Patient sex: M
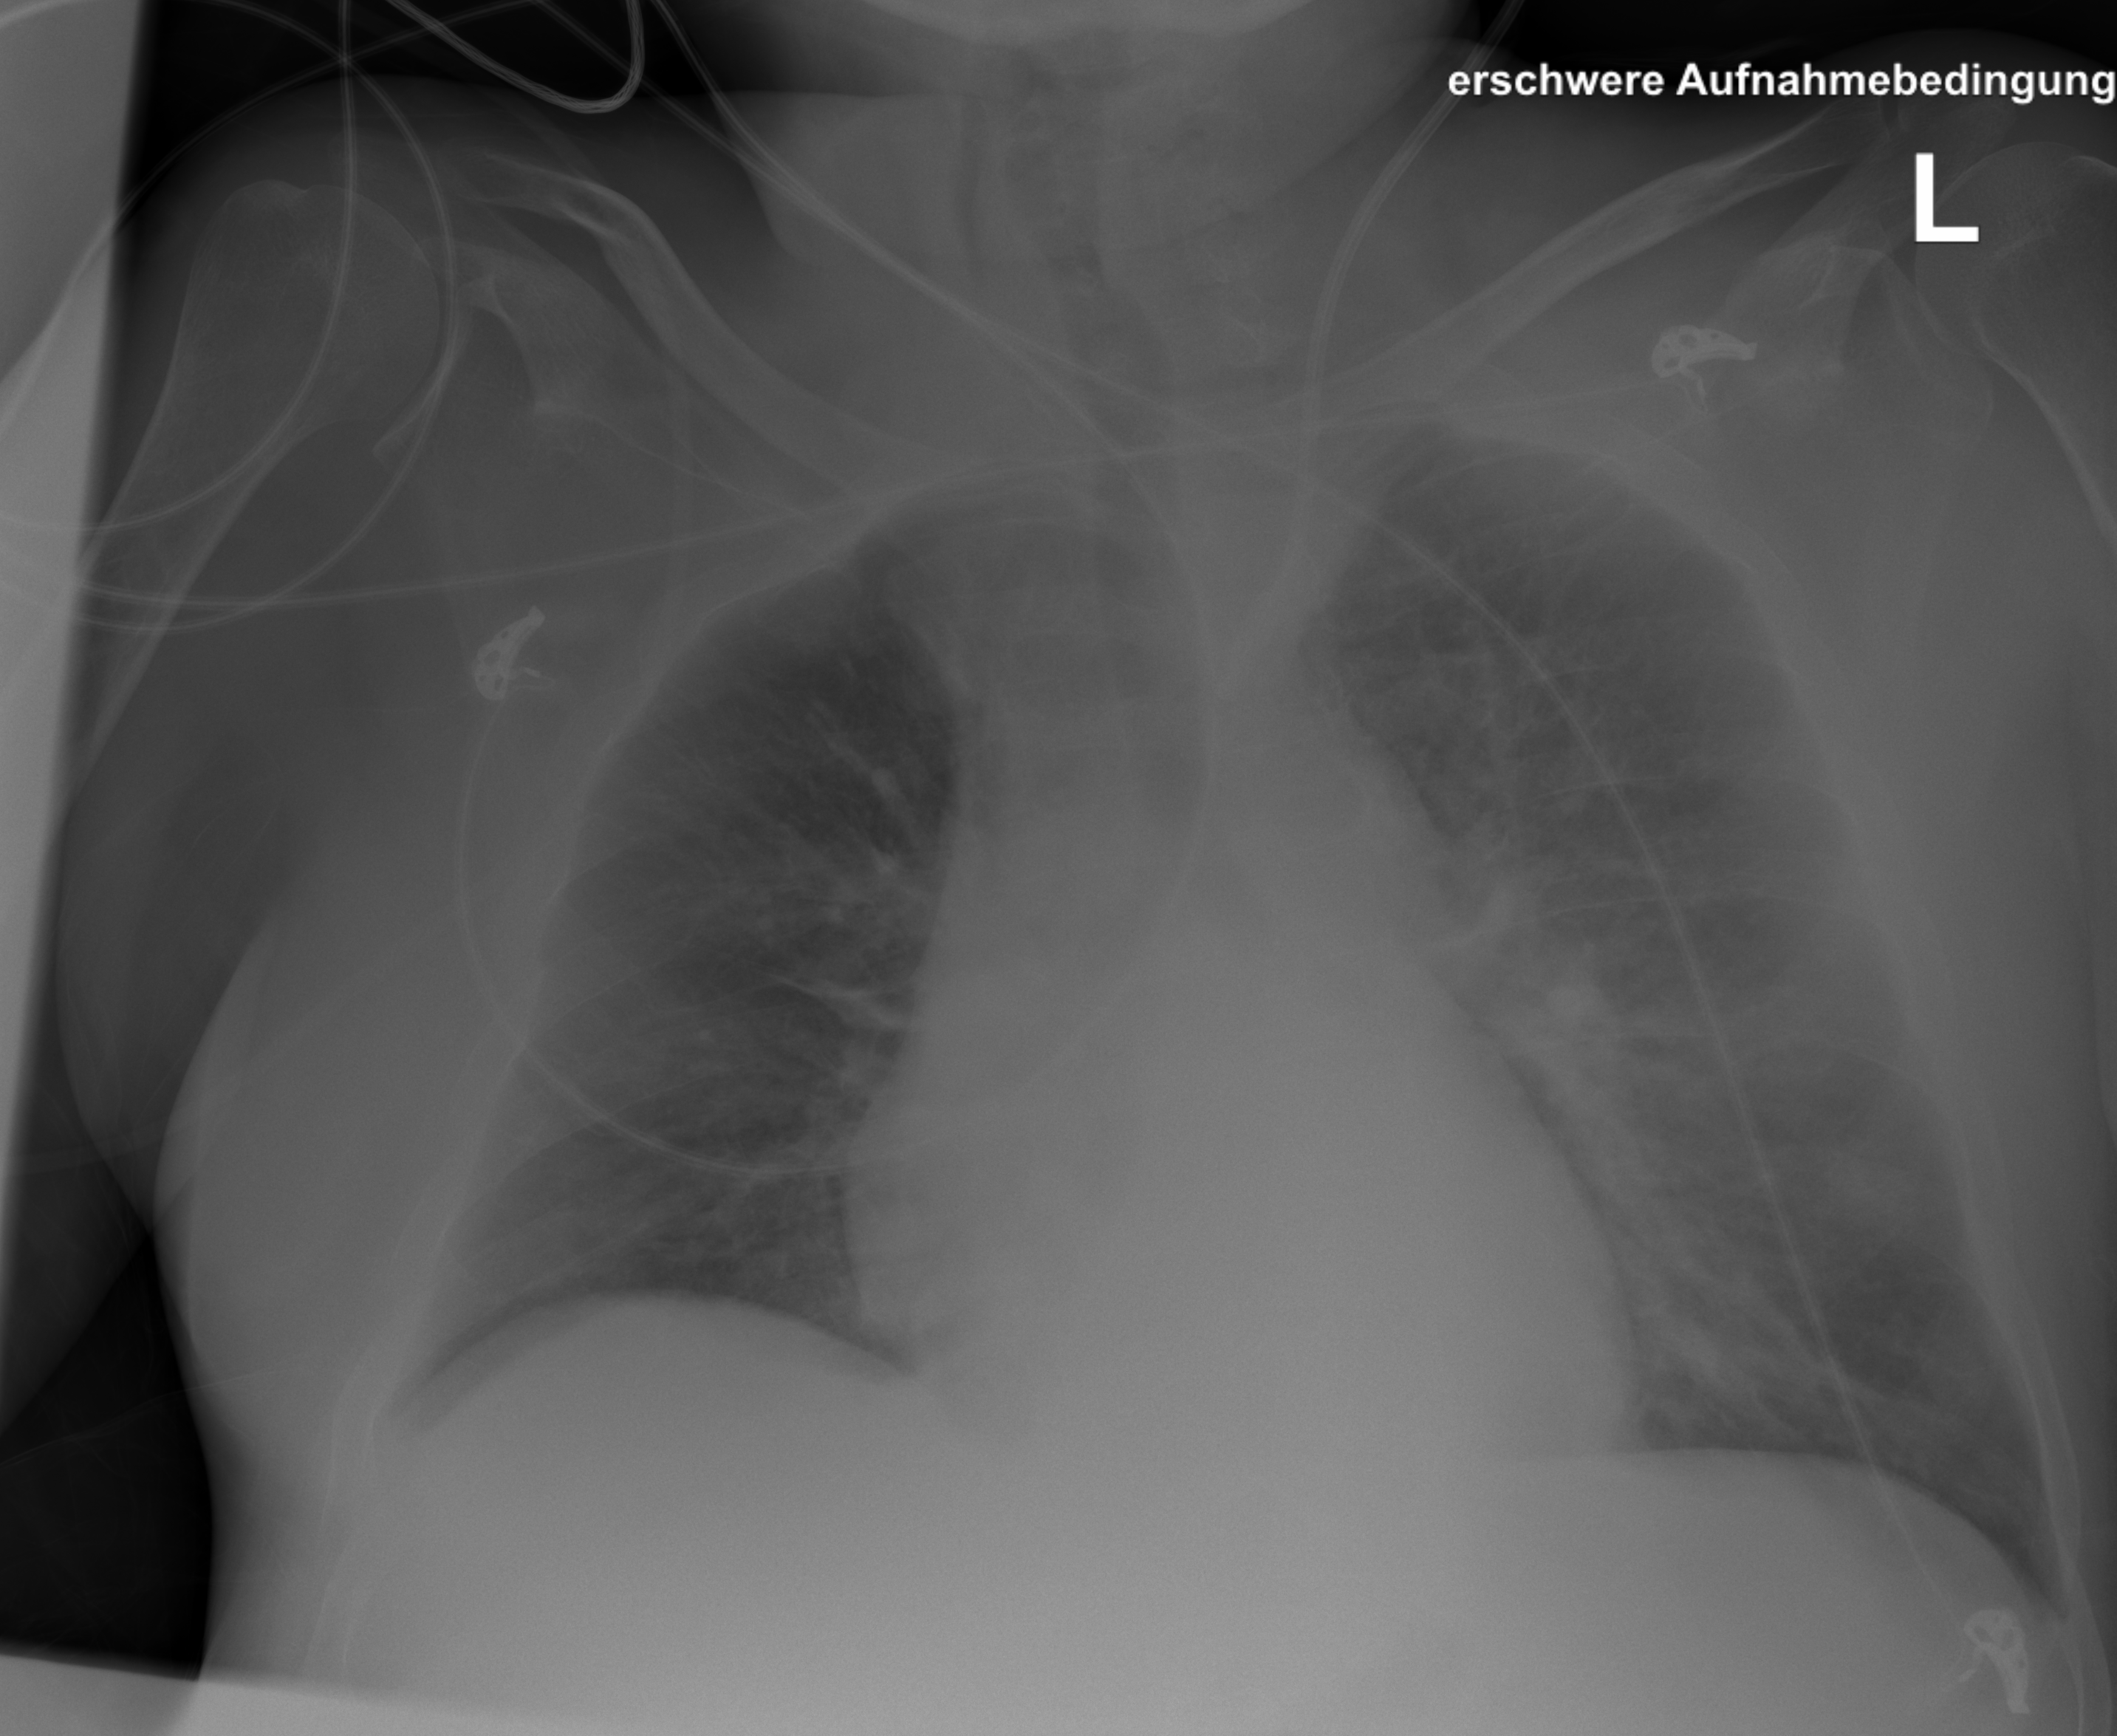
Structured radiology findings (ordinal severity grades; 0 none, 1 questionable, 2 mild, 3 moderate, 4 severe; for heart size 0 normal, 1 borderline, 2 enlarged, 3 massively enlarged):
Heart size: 1
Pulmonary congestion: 2
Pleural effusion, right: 0
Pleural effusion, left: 0
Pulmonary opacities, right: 0
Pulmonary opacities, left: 0
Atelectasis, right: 0
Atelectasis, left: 0